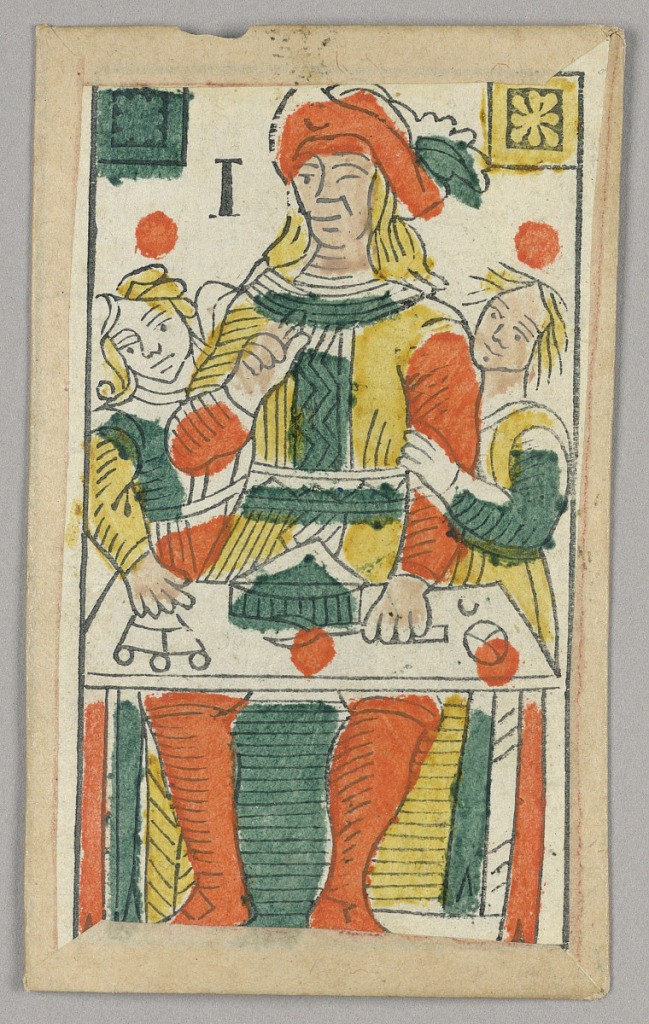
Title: Playing cards
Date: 17th century
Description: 1909-22-1-1/35: Partial set of Italian Minchiate playing cards50;     1909-22-1-1: Part of a set of Italian Minchiate playing cards.50